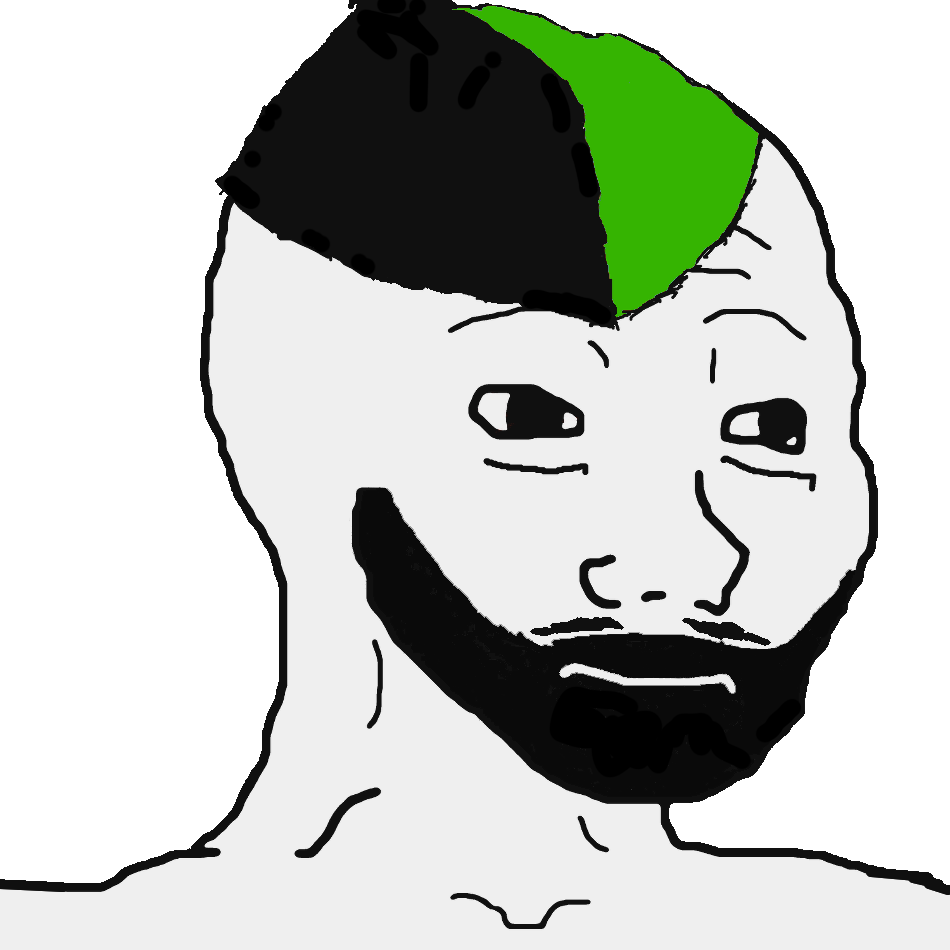
Label: 5_Doomer